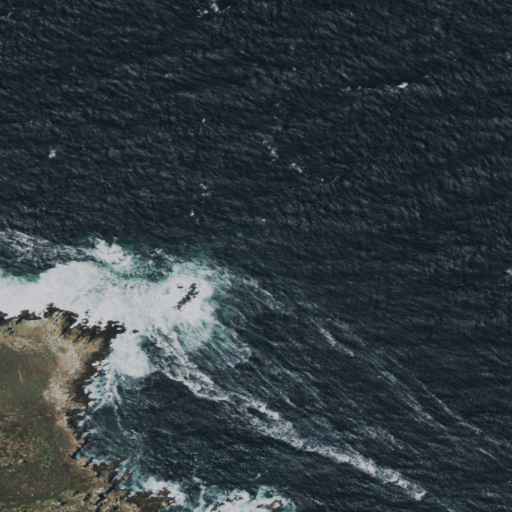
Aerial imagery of island in California named Kid Rock containing open water, pasture, and shrub